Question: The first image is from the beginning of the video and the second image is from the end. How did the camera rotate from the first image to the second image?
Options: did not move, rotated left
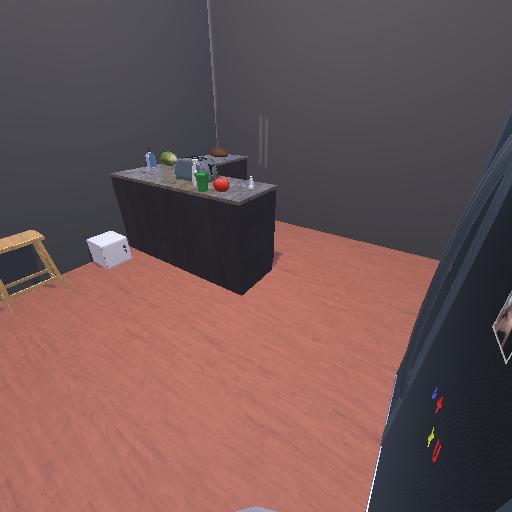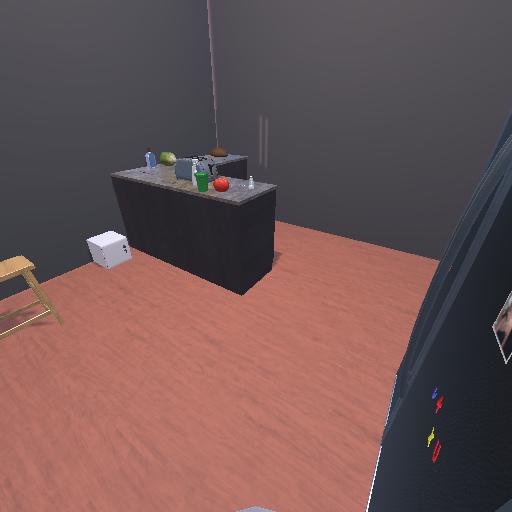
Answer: did not move